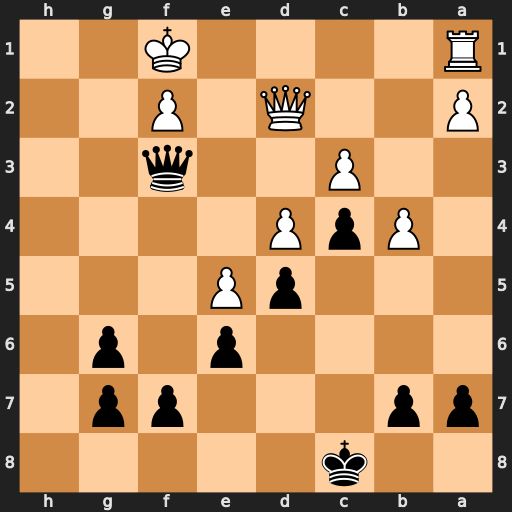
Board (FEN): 2k5/pp3pp1/4p1p1/3pP3/1PpP4/2P2q2/P2Q1P2/R4K2
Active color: b
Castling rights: -
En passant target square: -
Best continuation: Qh1+ Ke2 Qxa1